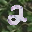
Label: 2